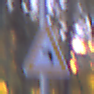
Verkehrszeichen: KurveLinks
Umgebung: Outdoor, Suburban
Tageszeit: Night
Wetter: PartlyCloudy
Licht: Artificial
Jahreszeit: NotSpecified
Kontrast: LowContrast